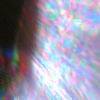
Label: sunburn